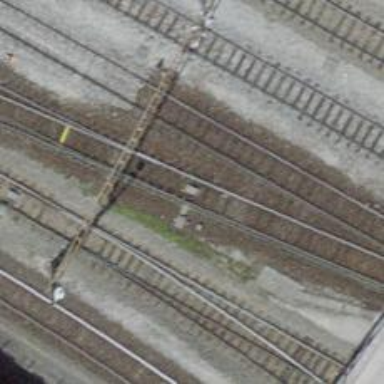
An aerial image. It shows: Single-track electrified railway service yard with contact line for trains.